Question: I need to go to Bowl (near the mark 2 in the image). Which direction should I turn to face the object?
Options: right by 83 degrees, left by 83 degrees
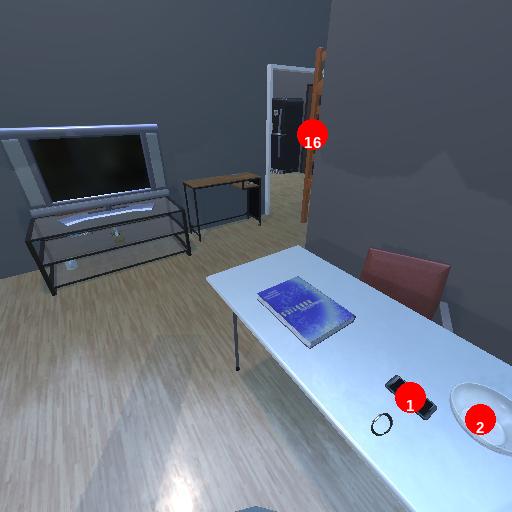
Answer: right by 83 degrees